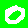
Digit: 0